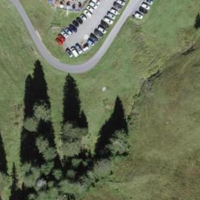
EUNIS habitat code: 23
Species observed at this site:
Parnassia palustris
Rumex obtusifolius
Trifolium repens
Periparus ater